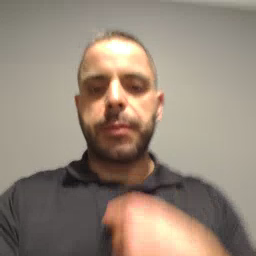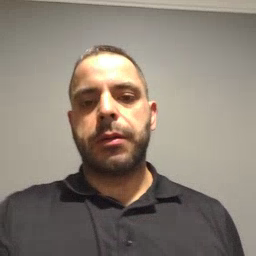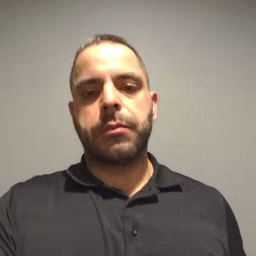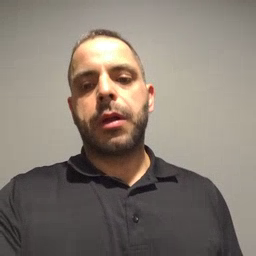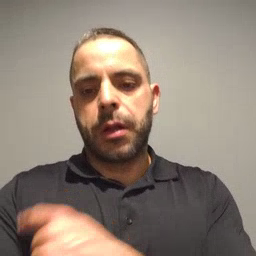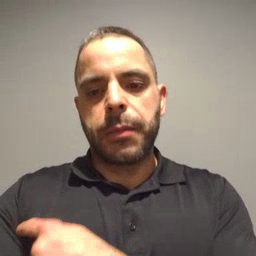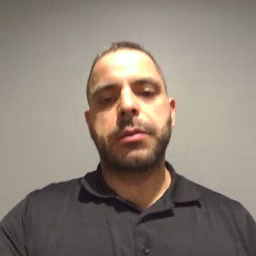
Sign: arm